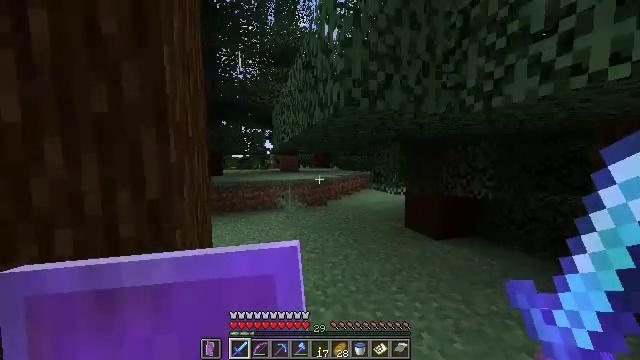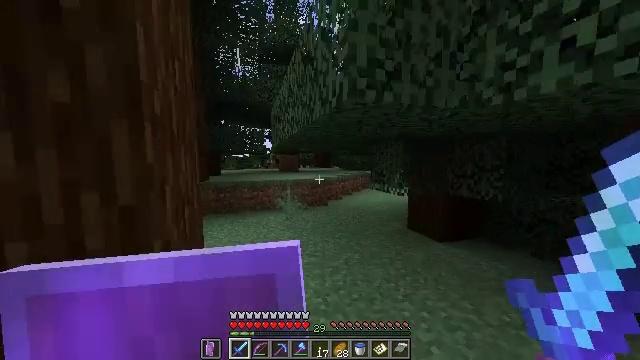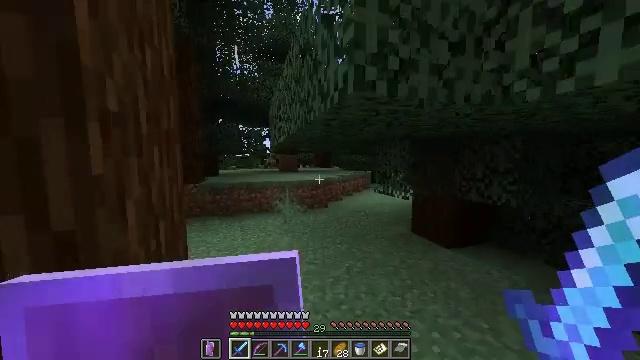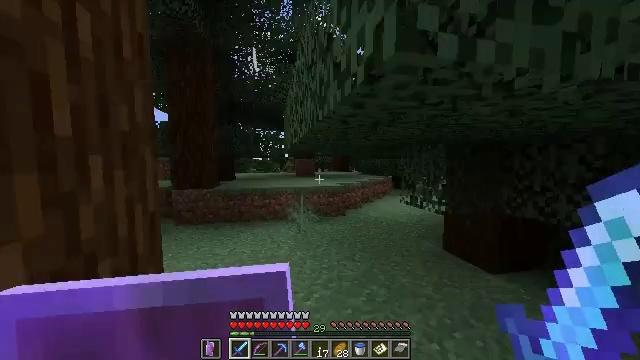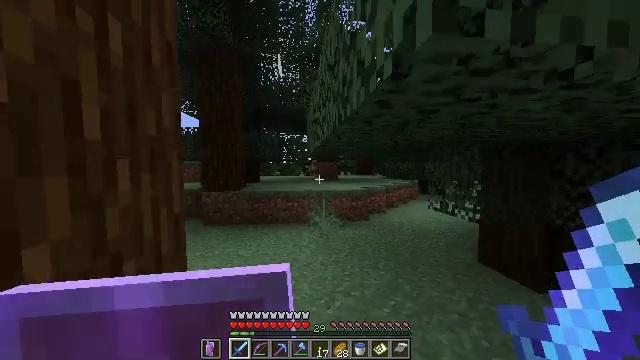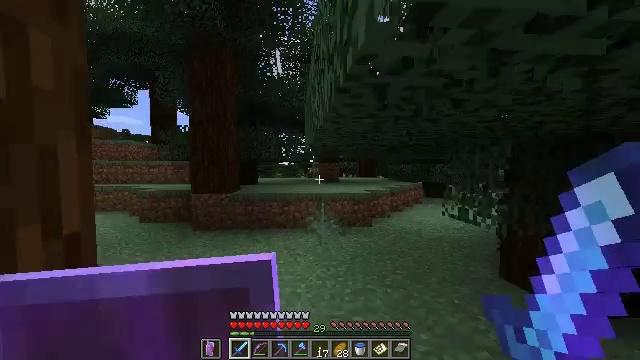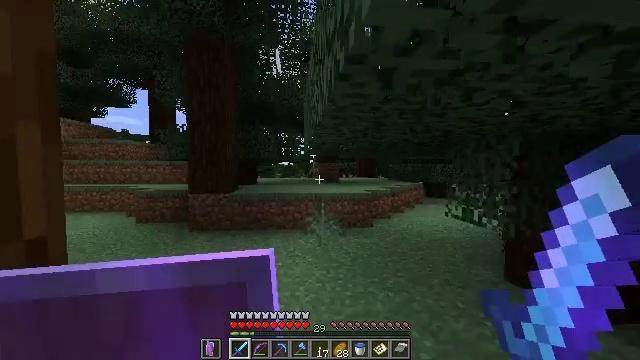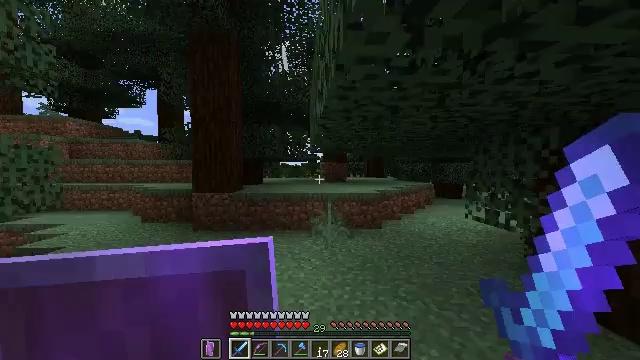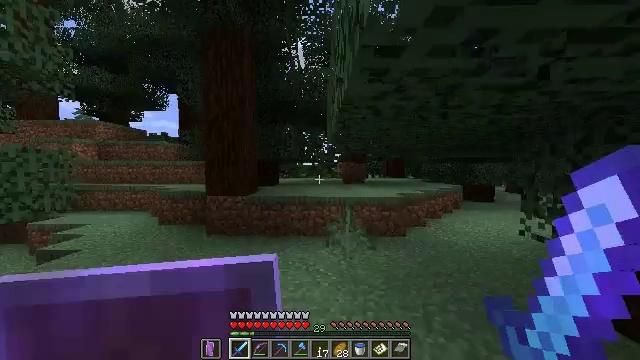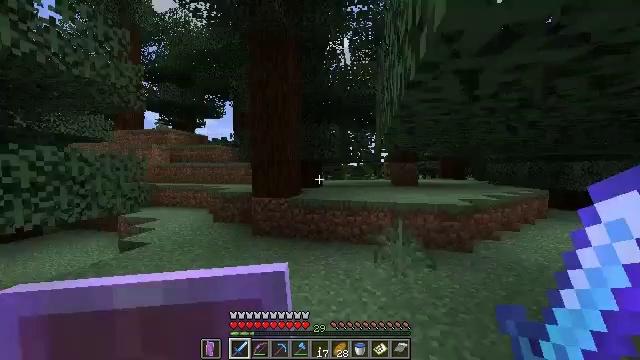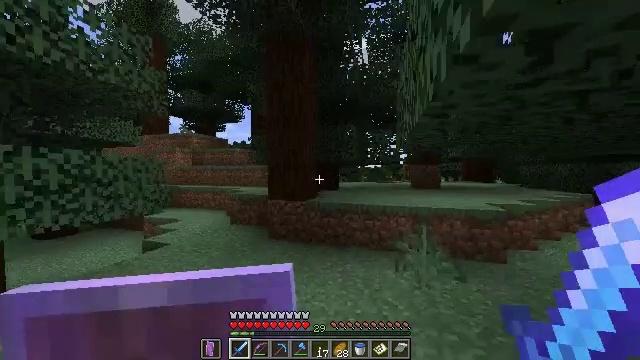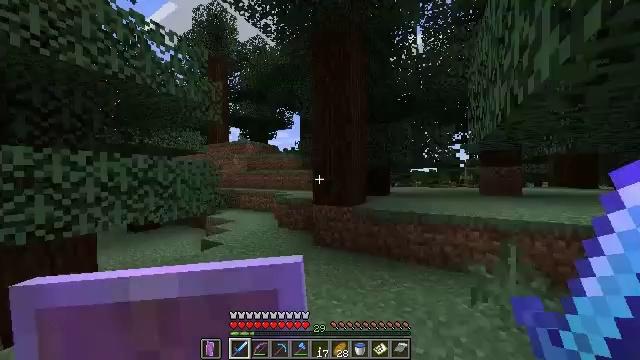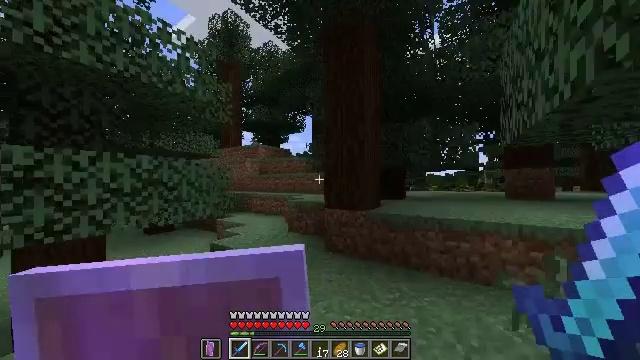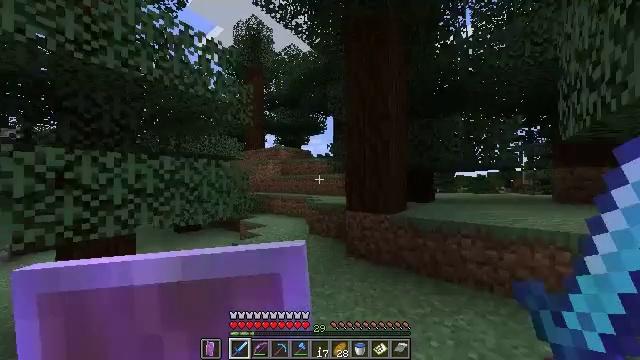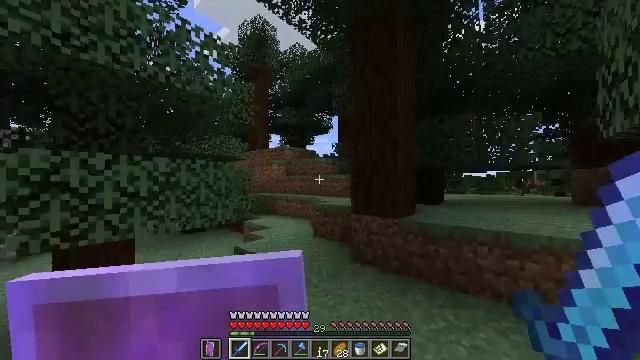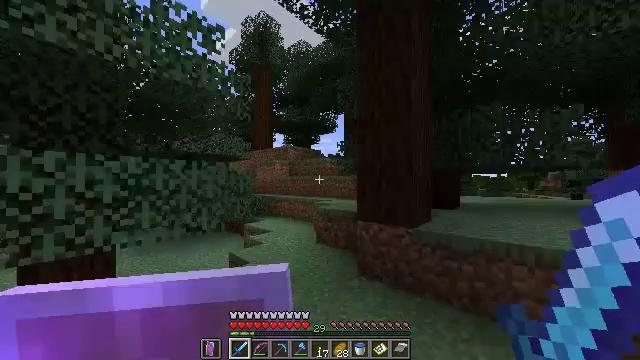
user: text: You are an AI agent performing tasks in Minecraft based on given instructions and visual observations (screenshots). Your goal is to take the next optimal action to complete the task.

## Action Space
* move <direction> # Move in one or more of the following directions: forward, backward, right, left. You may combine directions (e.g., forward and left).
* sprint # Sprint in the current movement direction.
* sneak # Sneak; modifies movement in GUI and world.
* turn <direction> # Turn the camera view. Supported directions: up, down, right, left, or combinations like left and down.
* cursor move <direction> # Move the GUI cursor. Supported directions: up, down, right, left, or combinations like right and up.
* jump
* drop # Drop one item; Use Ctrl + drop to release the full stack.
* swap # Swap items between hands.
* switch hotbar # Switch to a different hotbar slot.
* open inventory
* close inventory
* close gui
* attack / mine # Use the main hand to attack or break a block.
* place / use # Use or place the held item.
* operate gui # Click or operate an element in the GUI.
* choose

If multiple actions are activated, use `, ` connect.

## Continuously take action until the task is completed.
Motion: motion action
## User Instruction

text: Mine the gold block with a pickaxe.
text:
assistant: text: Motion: move forward
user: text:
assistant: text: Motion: move forward
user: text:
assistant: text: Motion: move forward, sprint, turn left and up
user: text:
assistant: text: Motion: move forward, sprint, turn left
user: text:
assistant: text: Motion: move forward
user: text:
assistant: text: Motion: move forward
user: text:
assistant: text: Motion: move forward, sprint, turn left
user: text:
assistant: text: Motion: move forward, sprint, turn left
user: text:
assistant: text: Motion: move forward, sprint, turn left
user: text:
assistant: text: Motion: move forward, turn left
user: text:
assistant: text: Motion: move forward, turn left and up
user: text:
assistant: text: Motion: move forward, turn left
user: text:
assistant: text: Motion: move forward, sprint, turn left
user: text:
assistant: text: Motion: move forward, sprint, turn left
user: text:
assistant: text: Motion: move forward, sprint, turn left
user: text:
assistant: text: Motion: move forward
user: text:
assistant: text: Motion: move forward
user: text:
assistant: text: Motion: move forward
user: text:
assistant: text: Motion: move forward
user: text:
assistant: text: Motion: move forward, turn left
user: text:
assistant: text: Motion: move forward, turn left
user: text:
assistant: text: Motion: move forward
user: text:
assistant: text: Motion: move forward
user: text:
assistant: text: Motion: move forward
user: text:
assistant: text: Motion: move forward
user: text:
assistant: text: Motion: move forward, turn right
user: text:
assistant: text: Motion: move forward, turn right
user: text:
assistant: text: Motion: move forward, turn right
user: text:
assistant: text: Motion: move forward, turn left, jump
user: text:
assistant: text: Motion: move forward, turn down, jump